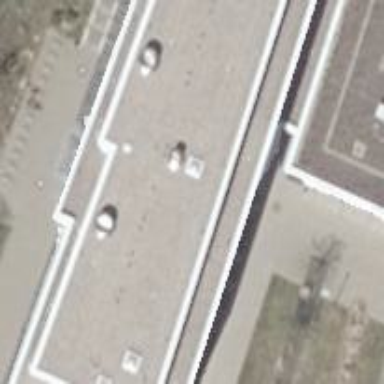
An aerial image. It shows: Part of building.